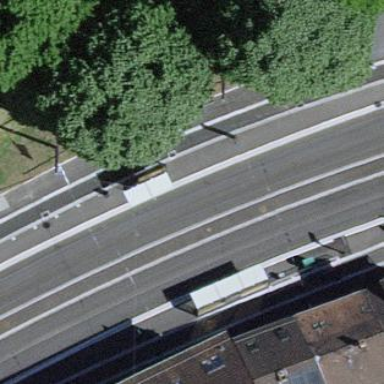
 specifically for trams. The platform has shelter."